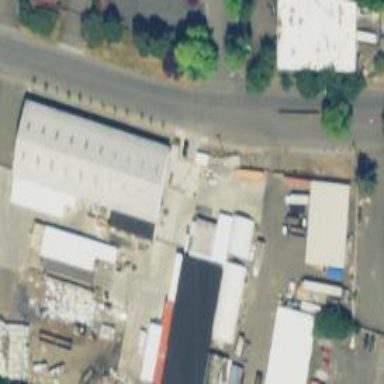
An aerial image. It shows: Building serving as recycling center.